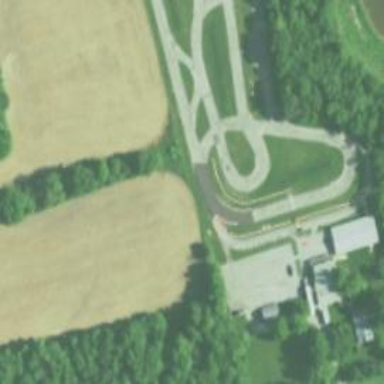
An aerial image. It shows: Raceway for motor sports.